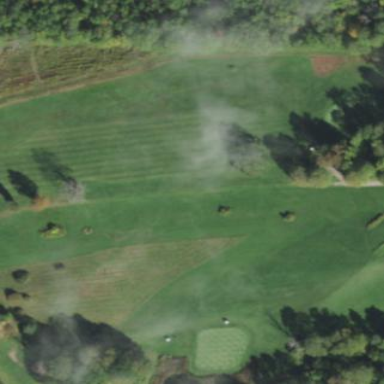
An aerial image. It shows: Scenic golf fairway.